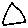
Label: triangle